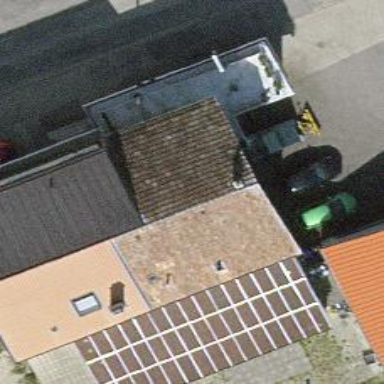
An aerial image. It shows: Car shop.